Field crop: maize
Growth stage: 2
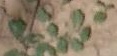
Species: convolvulus